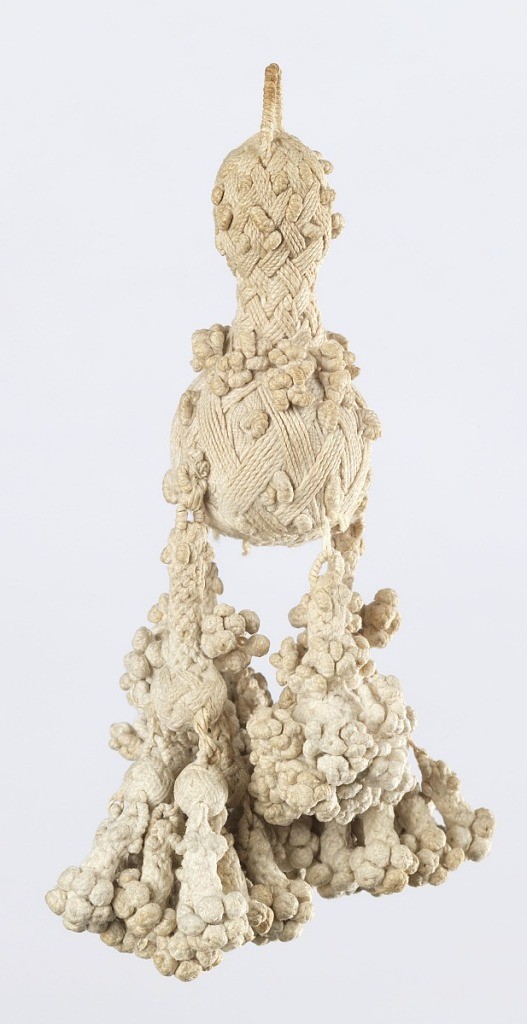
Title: Tassel
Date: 17th century
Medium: linen Technique: braided and knotted
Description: White linen tassel with two balls (of different sizes) connected into a barbell-shape forming the base. Core is braided over with linen yarns worked in groups of four yarns at the top and more at the bottom for a basket-weave effect. From the base protrude a few knotted elements and from bottom of core hang four separate braided and knotted elements. Two of these elements are smaller braided ball bases hanging from braided stem with further braided and knotted elements ending in tiny braided balls hanging from them. The remaining two are shorter, braided, pear-shaped elements covered in knotted protrusions.